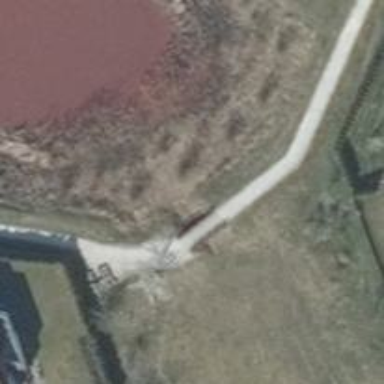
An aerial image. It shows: Path leading to bridge.